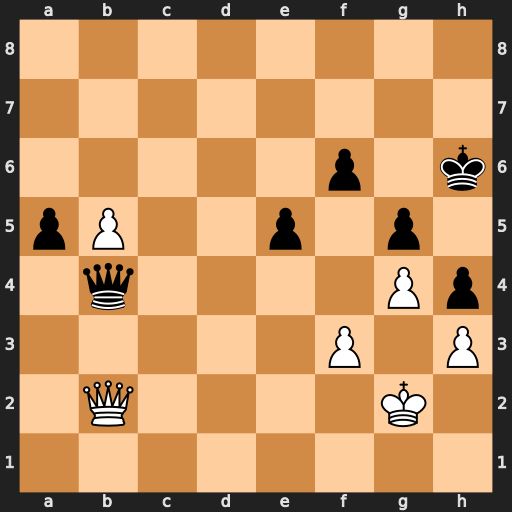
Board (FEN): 8/8/5p1k/pP2p1p1/1q4Pp/5P1P/1Q4K1/8
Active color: w
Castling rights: -
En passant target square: -
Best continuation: Qxb4 axb4 b6 b3 b7